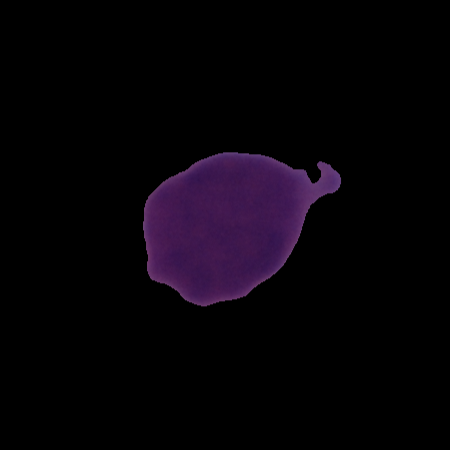
Label: cancer